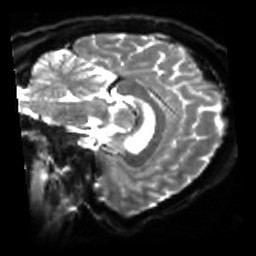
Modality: sbref
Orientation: sagittal
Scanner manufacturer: siemens
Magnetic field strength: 3 T
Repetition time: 4 s
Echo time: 0.0594 s